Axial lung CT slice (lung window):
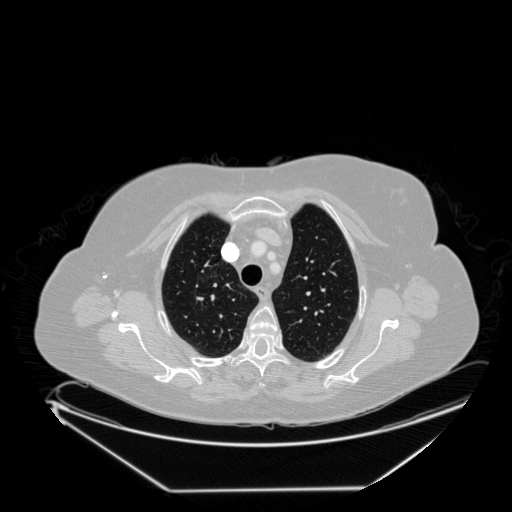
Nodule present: no